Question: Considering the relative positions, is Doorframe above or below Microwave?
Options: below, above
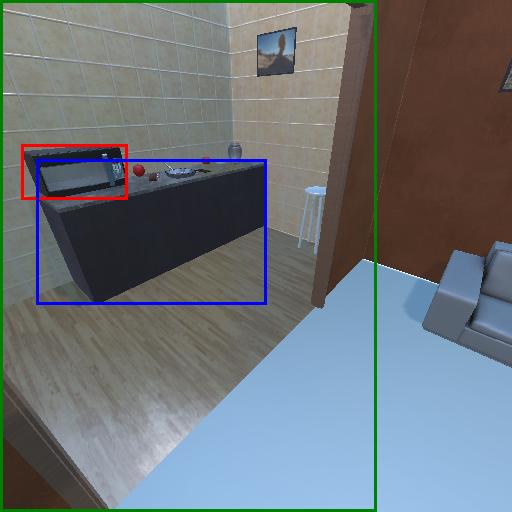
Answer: below